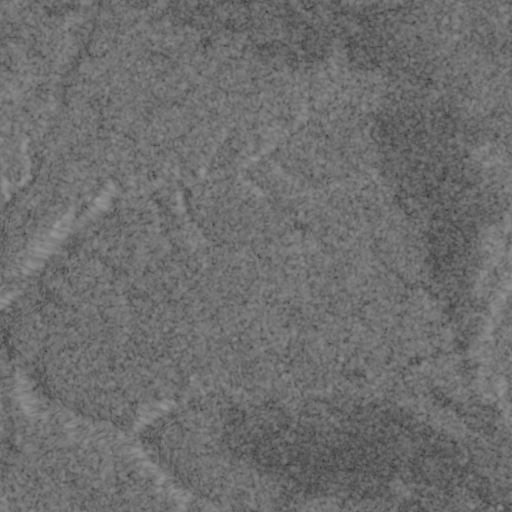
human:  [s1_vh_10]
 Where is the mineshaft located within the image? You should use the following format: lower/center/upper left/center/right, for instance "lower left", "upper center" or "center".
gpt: The mineshaft is located in the lower right of the image.
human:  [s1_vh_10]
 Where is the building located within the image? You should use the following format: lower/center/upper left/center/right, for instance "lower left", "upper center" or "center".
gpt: The building is located in the center left of the image.
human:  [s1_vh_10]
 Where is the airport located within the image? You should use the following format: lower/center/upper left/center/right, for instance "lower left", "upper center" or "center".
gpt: There is no airport in the image.

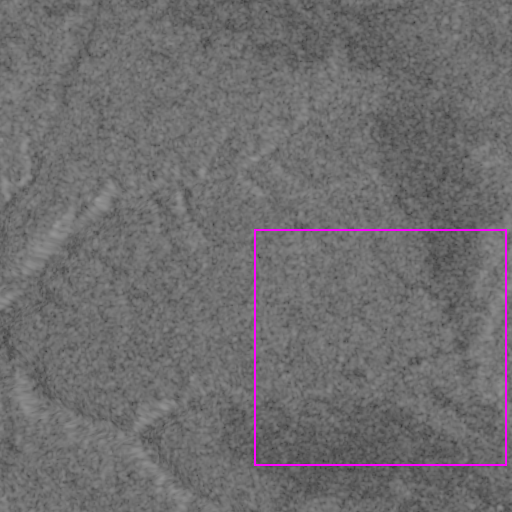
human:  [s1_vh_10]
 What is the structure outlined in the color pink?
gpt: There is no pink outline.
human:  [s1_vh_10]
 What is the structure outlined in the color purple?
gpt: There is no structure outlined in purple.